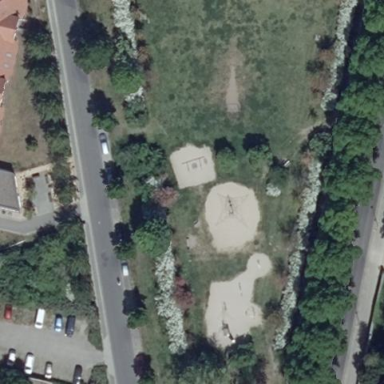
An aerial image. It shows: Playground area for leisure land.